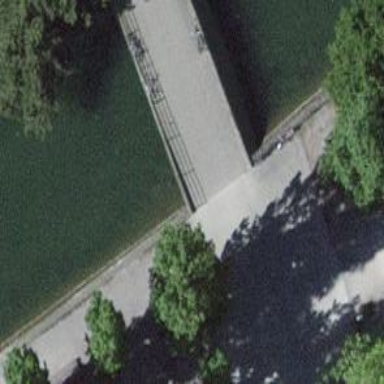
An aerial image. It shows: Humpback bridge with unique structure.